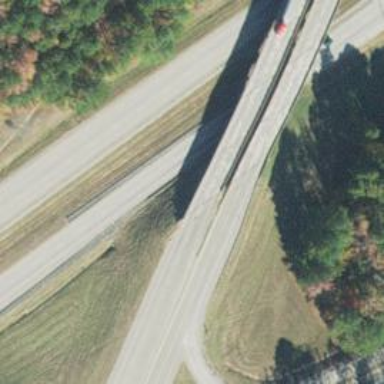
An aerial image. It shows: Beam-structured bridge on trunk highway.